Fundus camera: zeiss
Shooting center: midpoint
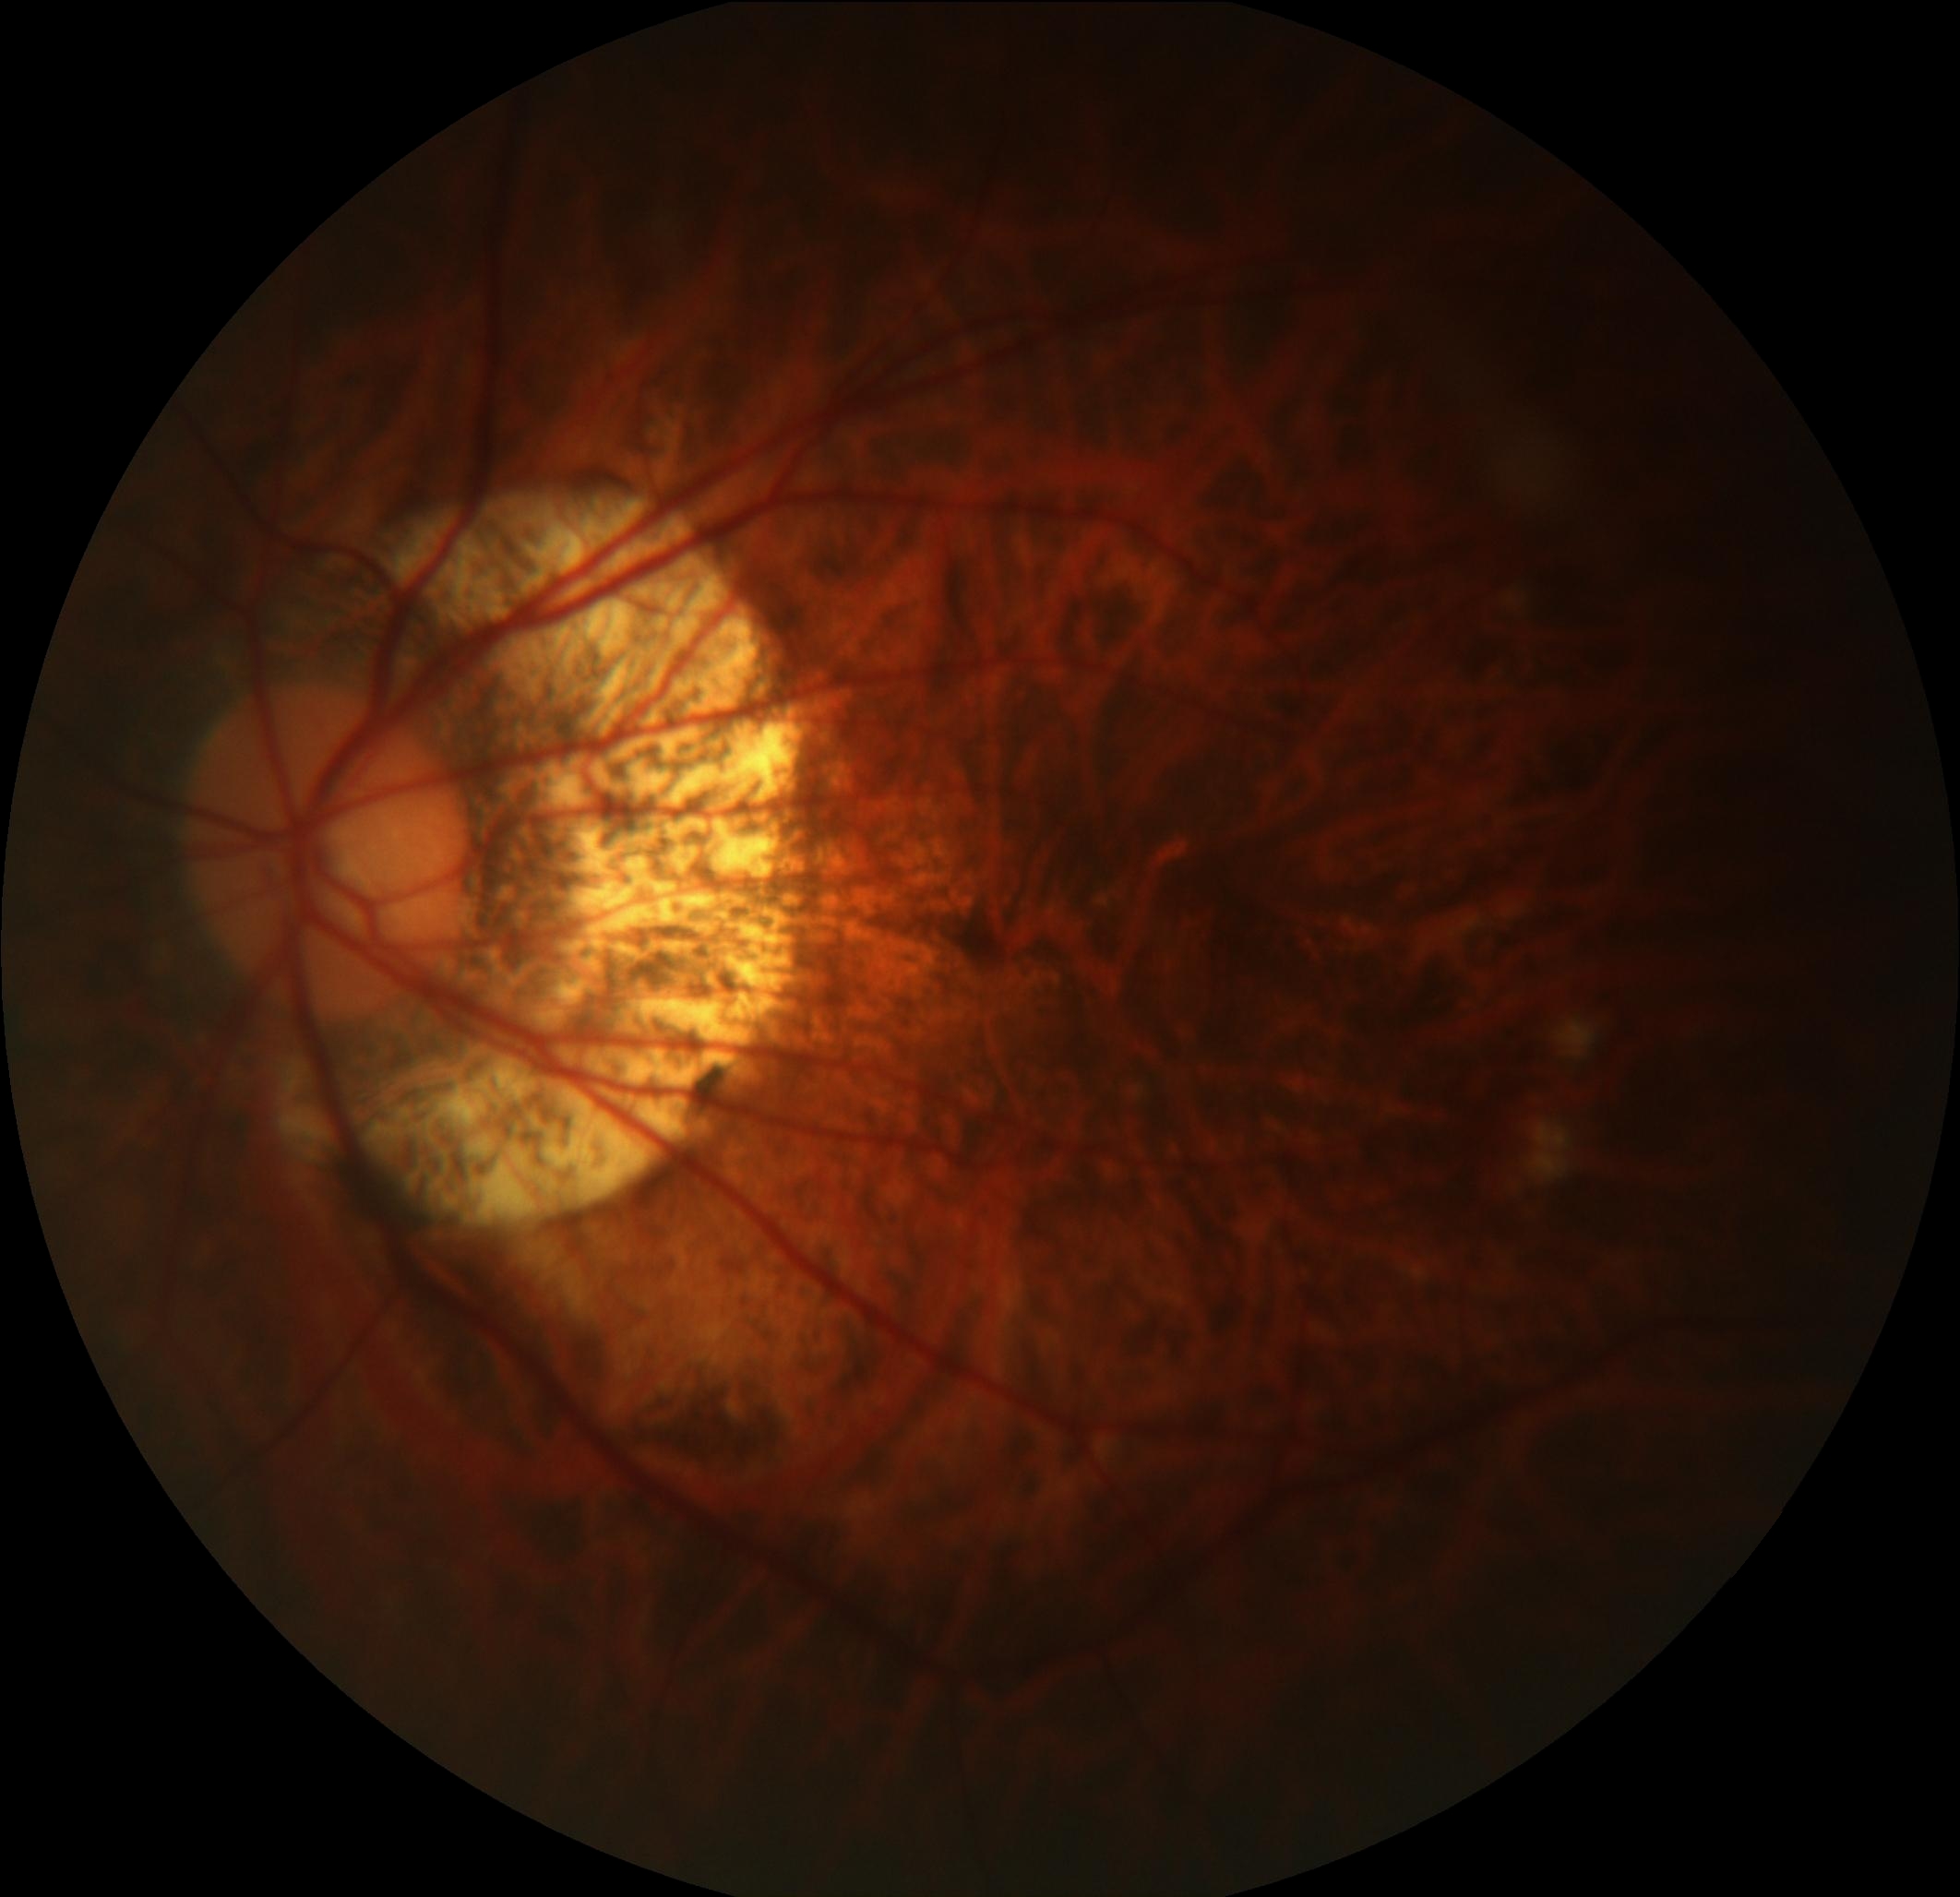
Pathologic myopia: yes
Patchy retinal atrophy: present
Retinal detachment: absent